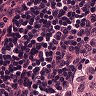
Metastatic tissue present: no